Question: I have wanted to make a button with an icon of the triangle like the iBooks app style.

When the button is pressed, a list screen is displayed.
Then you select a list, statement of the button will be the selected text and an icon of the triangle. The icon is always right side.
'''
[self.button setImage:[UIImage imageNamed:@"arrow-down"] forState:UIControlStateNormal];
CGFloat titleWidth = self.button.titleLabel.bounds.size.width;
CGFloat imageWidth = self.button.imageView.bounds.size.width;
// Title is left Image is right
self.button.titleEdgeInsets = UIEdgeInsetsMake(0, -imageWidth, 0, imageWidth);
self.button.imageEdgeInsets = UIEdgeInsetsMake(0, titleWidth, 0, -titleWidth);
'''
So I tried to make a sample app.
<URL>
However, the position of the icon will deviate absolutely.
How will I do to be installed on the right side is always the icon.
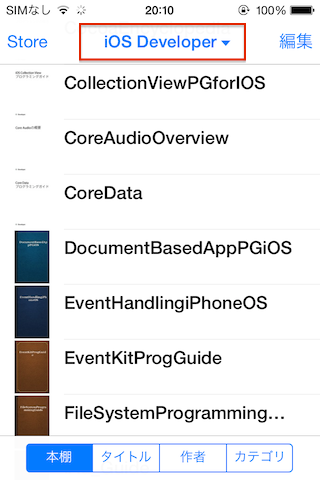
Answer: I did this very easily by subclassing UIButton and overriding 'setTitle:forState:' to add a space then a down arrow in unicode. Just set the title and the arrow is automatically added at the right font. It also handles extremely long names as "Extremely l... name V"
'''
- (void)setTitle:(NSString *)title forState:(UIControlState)state
{
title = [title stringByAppendingString:@" V"]; //Unicode - Small down arrow
[super setTitle:title forState:state];
[self sizeToFit];
}
'''
If you want an example or or just a complete subclass that is also a drop down menu I'd suggest <URL>.
Disclaimer: I made it.